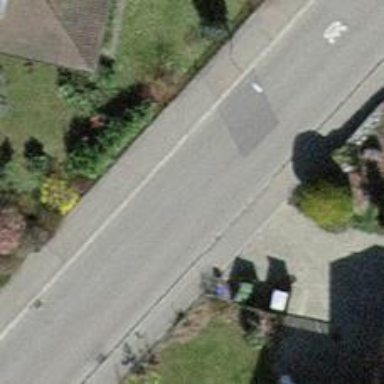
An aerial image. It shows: Residential road with asphalt surface and separate sidewalk.